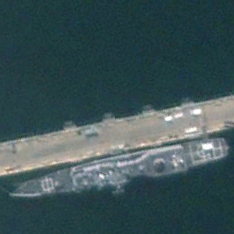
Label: cruiser